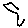
Label: bird